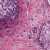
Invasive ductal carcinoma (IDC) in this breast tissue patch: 0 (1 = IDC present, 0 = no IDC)